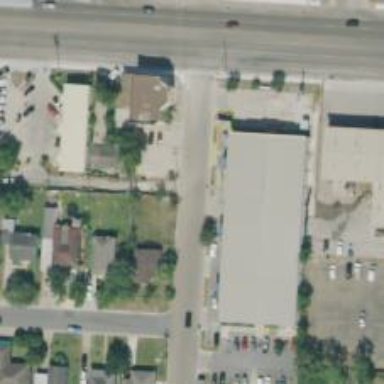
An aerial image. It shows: Alley classified as service road.